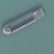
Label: Sand_carrier